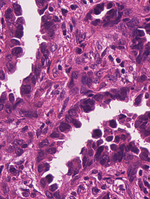
Tumor epithelial tissue: yes
Tumor-associated stroma tissue: yes
Normal tissue: no